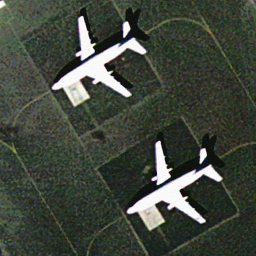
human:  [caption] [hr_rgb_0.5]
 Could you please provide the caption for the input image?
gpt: The two planes were arranged on a piece of dark land.

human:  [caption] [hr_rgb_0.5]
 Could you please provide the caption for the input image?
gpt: The two planes were neatly arranged on a dark ground.

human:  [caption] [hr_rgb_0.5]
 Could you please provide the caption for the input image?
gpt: The two planes lined up on the dark ground.

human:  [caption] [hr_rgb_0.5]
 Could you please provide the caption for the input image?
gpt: The two planes lined up neatly on the dark ground.

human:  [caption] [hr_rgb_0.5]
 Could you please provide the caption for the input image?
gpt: The two planes lined up on the dark ground.